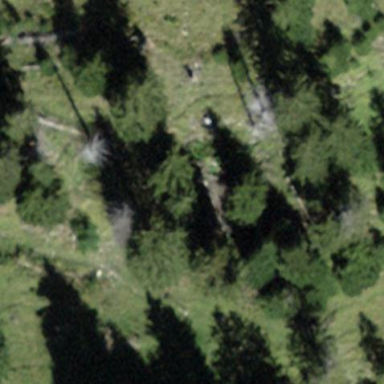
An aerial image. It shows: Forest area.